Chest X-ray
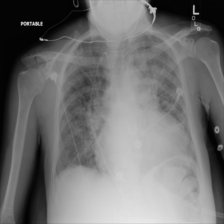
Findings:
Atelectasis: negative
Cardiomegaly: positive
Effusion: negative
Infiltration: positive
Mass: negative
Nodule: negative
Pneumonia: negative
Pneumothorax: negative
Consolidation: negative
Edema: negative
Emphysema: negative
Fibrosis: negative
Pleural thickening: negative
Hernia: negative